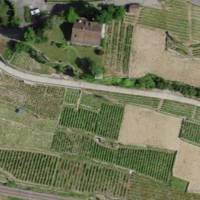
EUNIS habitat code: 57
Species observed at this site:
Salix atrocinerea
Saponaria ocymoides